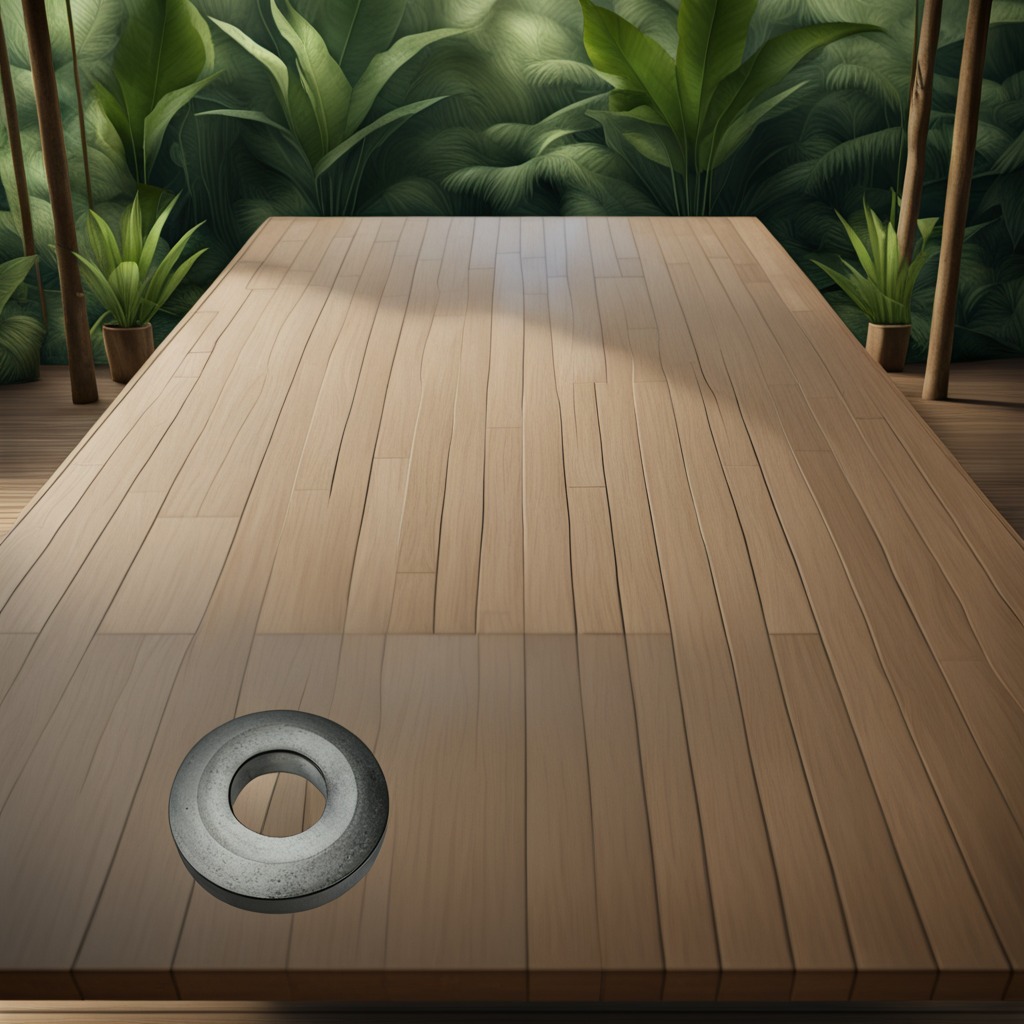
A flat metal washer lies on a wooden table inside a jungle field workshop tent humid ambient light worn but